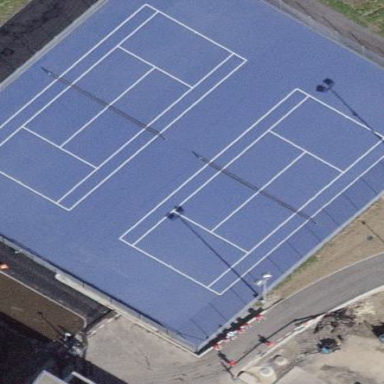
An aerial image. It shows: Tennis court on pitch.